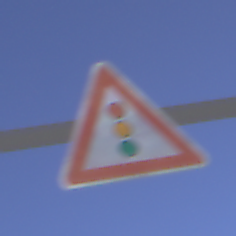
Verkehrszeichen: Lichtzeichenanlage
Umgebung: Outdoor, Nature
Tageszeit: MorningAfternoon
Wetter: Clear
Licht: Natural
Jahreszeit: NotSpecified
Kontrast: HighContrast